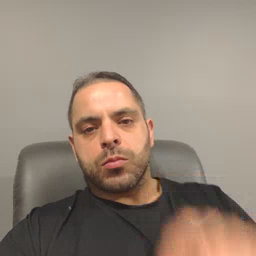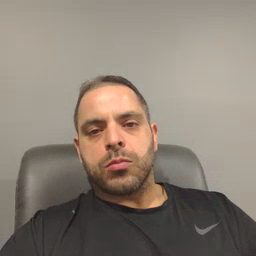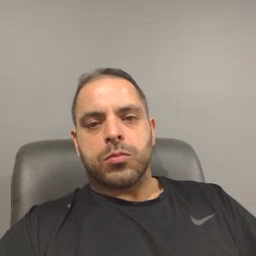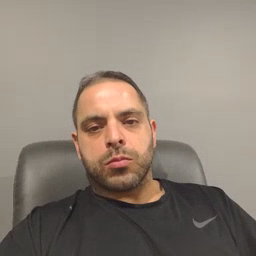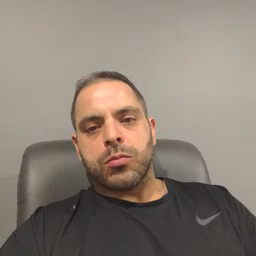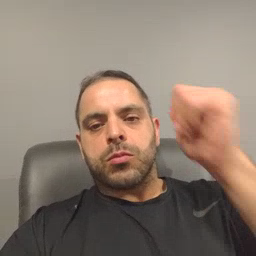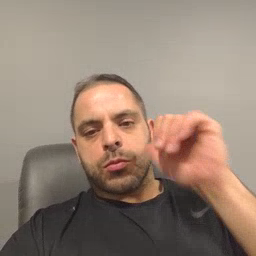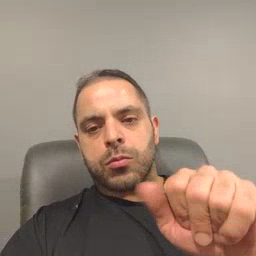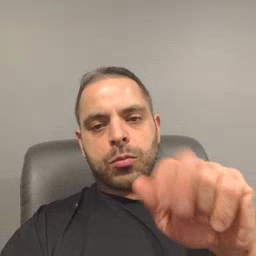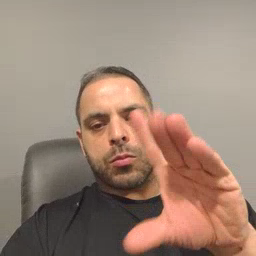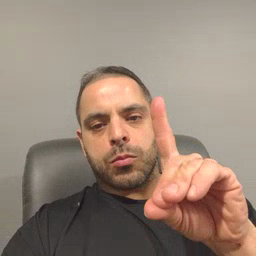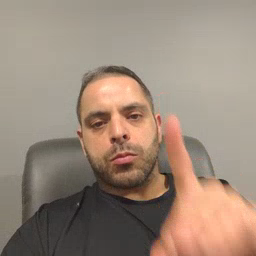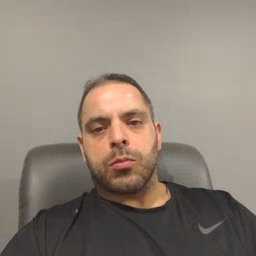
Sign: backyard